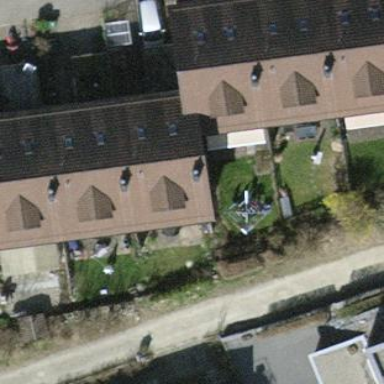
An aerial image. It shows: Gabled roofed house.